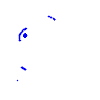
Particle: kaon